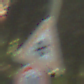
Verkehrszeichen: SchneeOderEisglaette
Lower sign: Geschwindigkeit100
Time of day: MorningAfternoon
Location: Outdoor (Nature)
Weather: Clear
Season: NotSpecified
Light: Natural